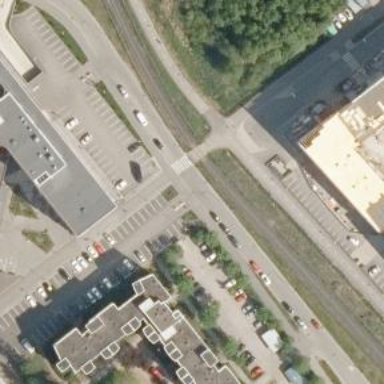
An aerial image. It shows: Railway crossing.